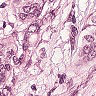
Metastatic tissue present: yes